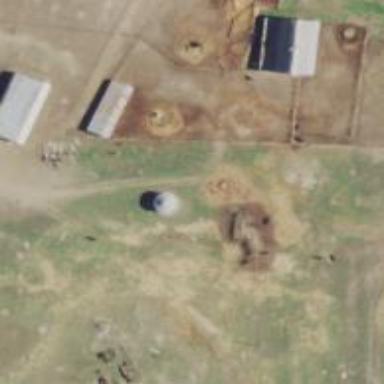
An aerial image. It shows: Silo.